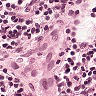
Metastatic tissue present: no